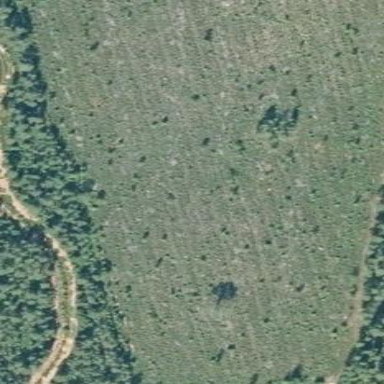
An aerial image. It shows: Clearcut area created by human activity.